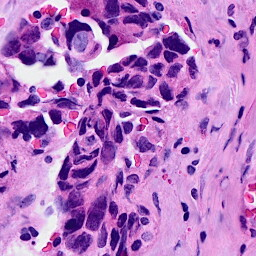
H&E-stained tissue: Breast